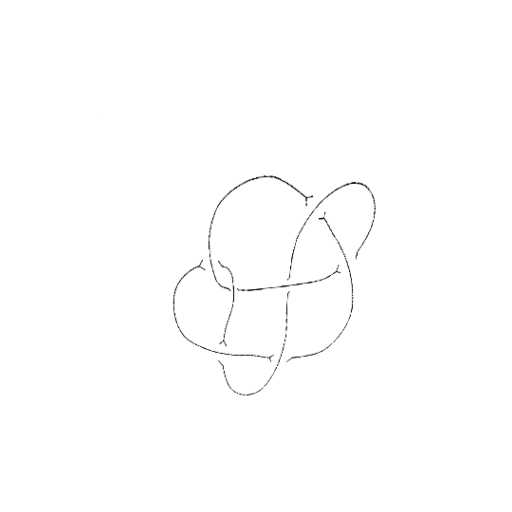
Crossing number: 7